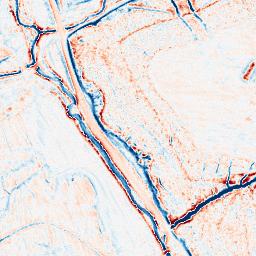
Category: edge_preserving
Decomposition family: anisotropic_diffusion
Decomposition parameters: iterations: 50
kappa: 10
gamma: 0.05
Upsampling method: bicubic
Upsampling parameters: scale: 4
Upsampling scale: 4